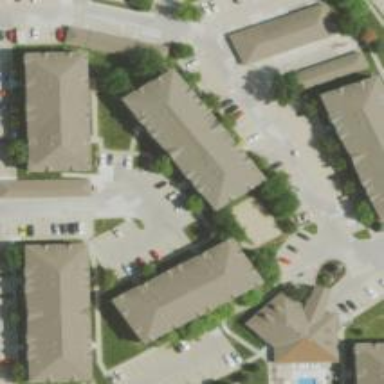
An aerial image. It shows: Living street.